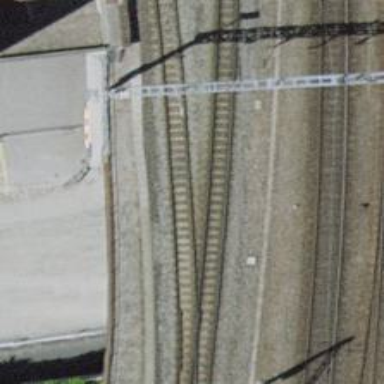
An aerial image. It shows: Narrow-gauge railway bridge with electrified contact line. It is siding service bridge.